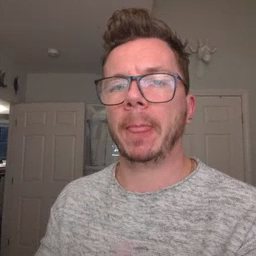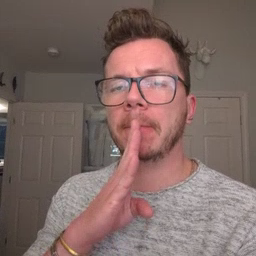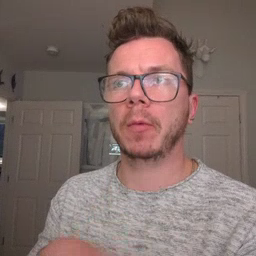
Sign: quiet